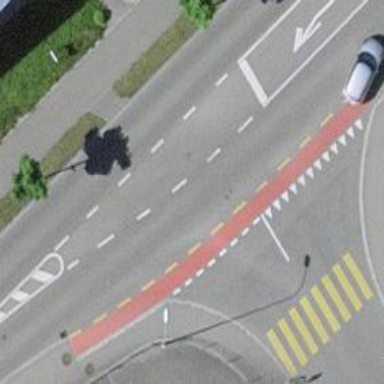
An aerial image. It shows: Marked crossing on cycleway road.